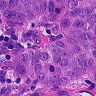
Metastatic tissue present: yes